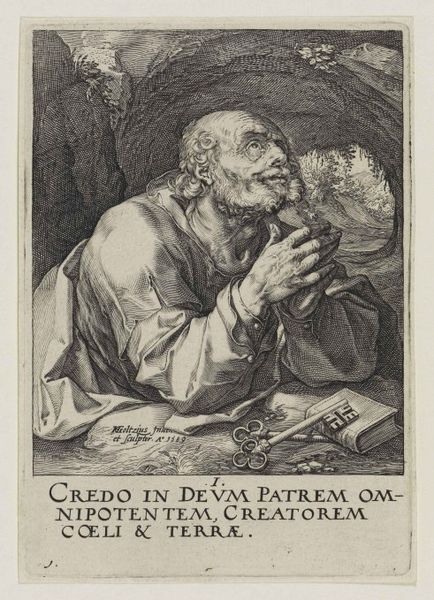
Titel: Christus, die 12 Apostel mit Paulus
Künstler: Hendrick Goltzius
Standort: Karlsruhe
Institution: Staatliche Kunsthalle Karlsruhe
Schlagwörter: baum, felsen, gott, hand, himmel, mann, umhang, weiß, bäume, landschaft, finger, grau, licht, nase, schwarz, zeichnung, ausblick, blick, gras, alt, bart, augen, bibel, falten, mensch, rahmen, steine, vollbart, ärmel, hals, hände, portrait, porträt, signatur, strauch, busch, büsche, kirche, boden, gewand, haare, mantel, blatt, pflanze, pflanzen, höhle, knopf, locken, wald, ranken, schrift, bogen, italien, alter mann, berge, fels, wüste, graphik, rand, inschrift, glatze, knöpfe, sinnierend, tor, eingang, außen, alter, buch, glaube, einöde, draußen, druck, druckgraphik, schraffur, radierung, stich, scharz, schwarzweiß, text, brille, denker, reihe, beten, gebet, serie, augengläser, efeu, grab, grotte, beeten, mönch, frei, heiliger, schlüssel, kupferstich, betend, petrus, schutz, latein, omnipotente, lateinisch, aushang, eremit, einsiedler, apostel, altertum, gelockt, pterus, unbunt, latain, gläubiger, terra, möch, in, glaubensbekenntnis, serei, credo, patrem, deum, omnipotentem, höhlke, dredo, rerra, erhobener blick, nofilter, ceredo, devm